Field crop: maize
Growth stage: 2
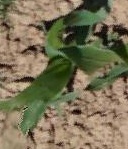
Species: maize